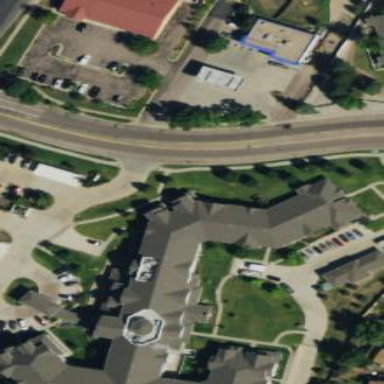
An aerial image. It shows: Building.